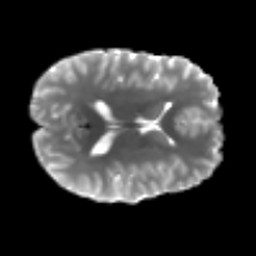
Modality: T2w
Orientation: axial
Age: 24
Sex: female
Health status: ill
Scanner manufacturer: siemens
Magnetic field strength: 3 T
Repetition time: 6.5 s
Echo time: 0.062 s